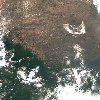
Label: land